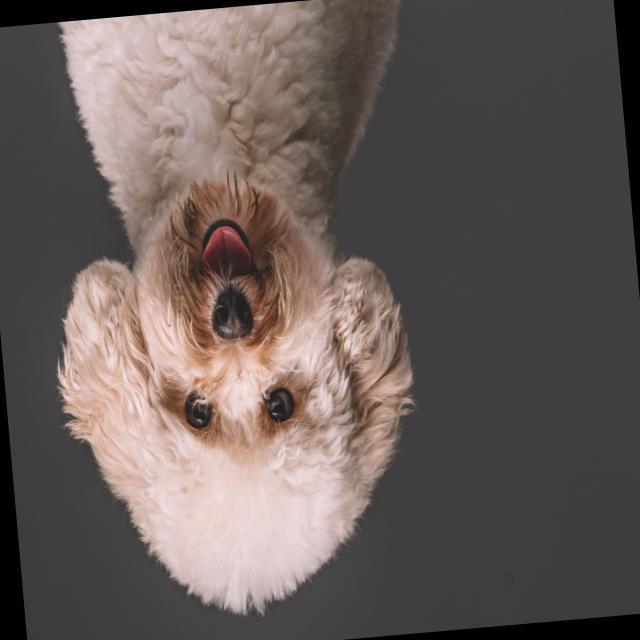
Healthy canine skin — no visible lesions, inflammation, or abnormalities. The skin and coat appear normal.